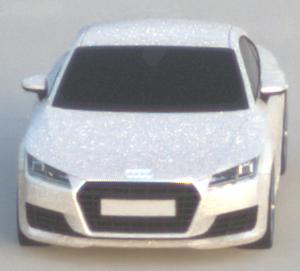
Make: Audi
Model: TT Coupé 1.8 TFSI
Detailed model: TT (8S) Coupé
Model produced from: 2015/08
Model produced until: 2018/06
Doors: 3
Color: white
Road condition: dry road
Daytime: sunrise or sunset
Contrast: low contrast